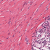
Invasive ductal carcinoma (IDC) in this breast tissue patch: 0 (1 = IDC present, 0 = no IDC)